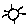
Label: sun